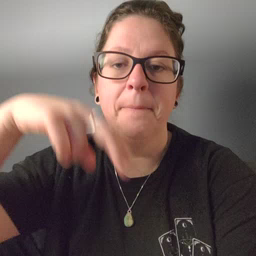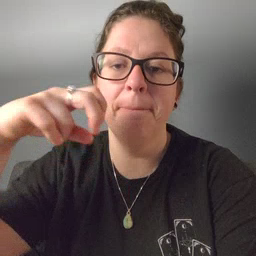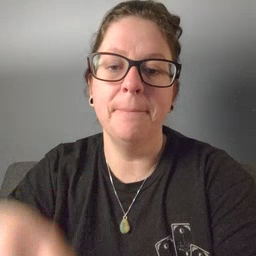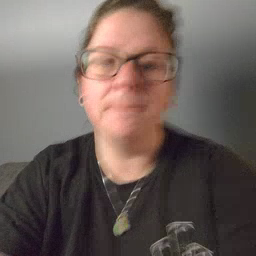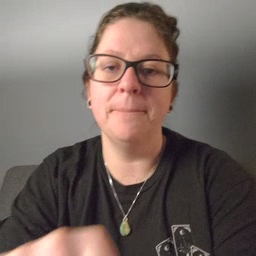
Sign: jump